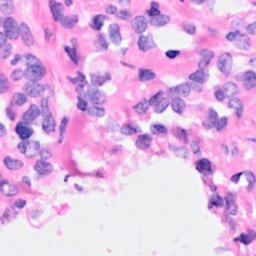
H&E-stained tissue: Breast